Aerial crown-view tile of a tropical tree (Barro Colorado Island, Panama), acquired 20250217:
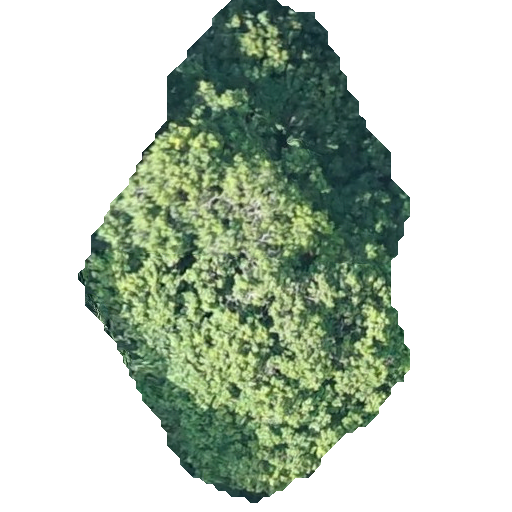
Species: Trichilia tuberculata
GBIF accepted scientific name: Trichilia tuberculata
Crown area: 162.022 m²